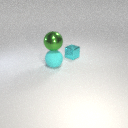
small cyan metal cube behind large cyan rubber sphere